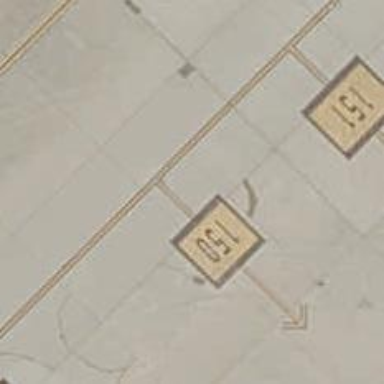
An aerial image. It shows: Image of taxiway at airport.